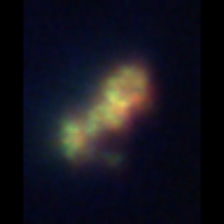
Taxon: Unknown_detritus
Group: Unknown